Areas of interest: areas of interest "Kai Ge Times Square"
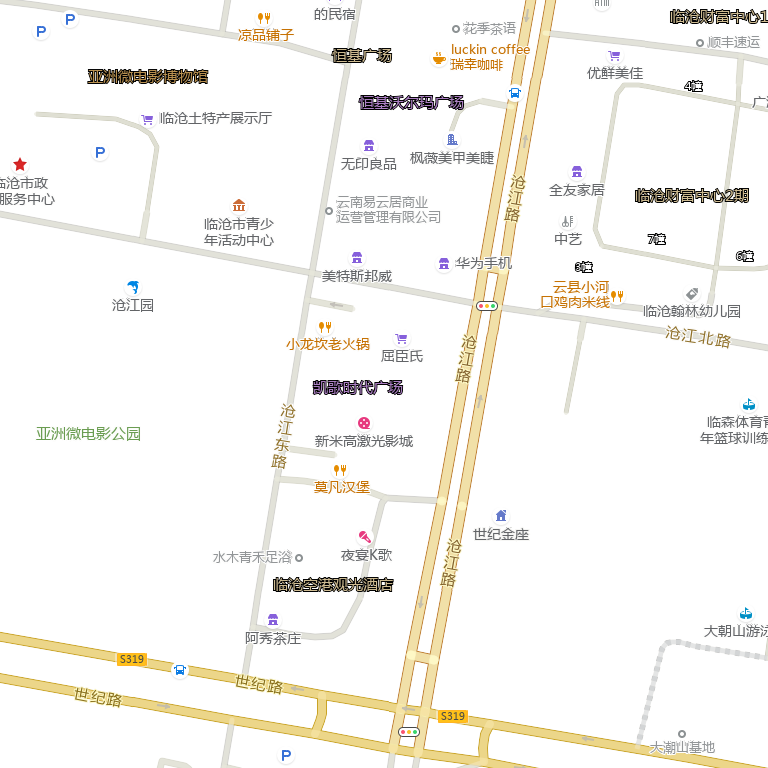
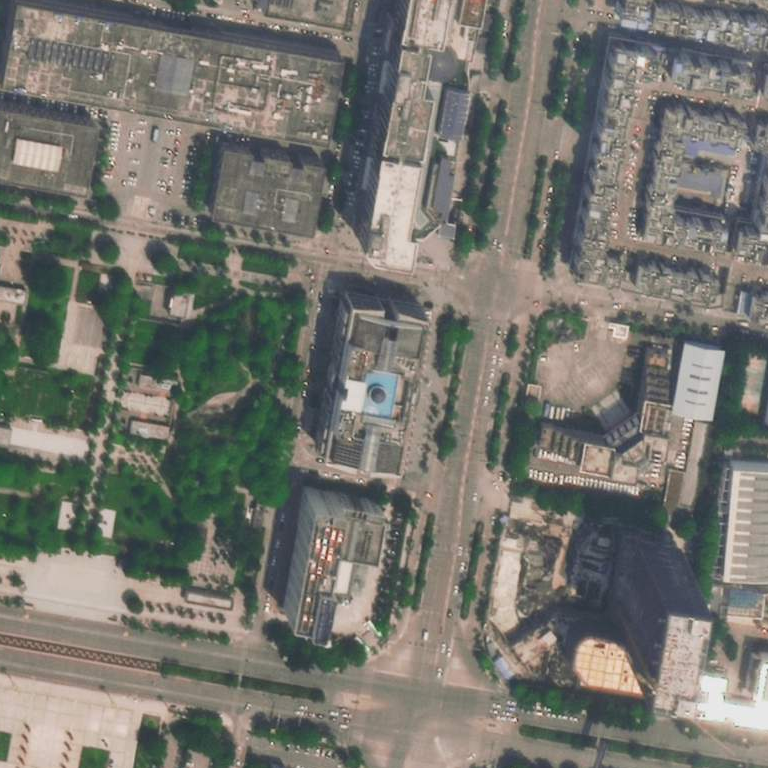